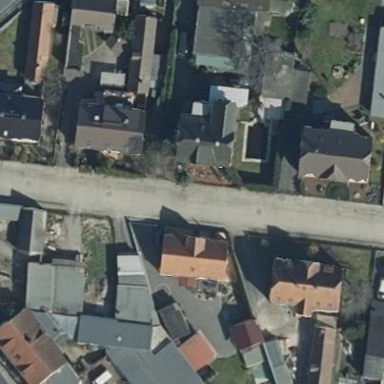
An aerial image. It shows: Residential area with roads.